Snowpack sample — Rabbit Ears Pass, Jackson County, Colorado, USA (12/17/25, 1:08 PM MST)
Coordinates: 40.387, -106.625
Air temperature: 34 °F
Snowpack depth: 46 cm
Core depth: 20 cm
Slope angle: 6°, slope face: 165°
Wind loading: medium
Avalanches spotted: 0
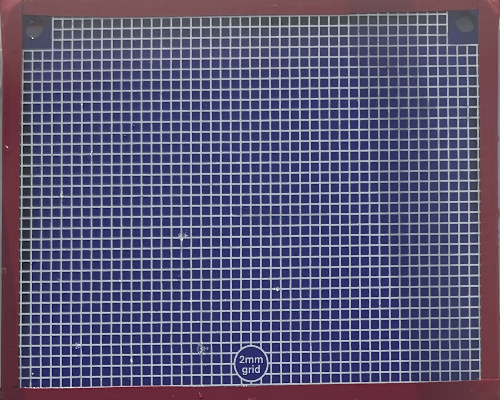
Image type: profile
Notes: No avalanches spotted nearby, although collected in a meadowy area with minimal risk on this face of the pass.